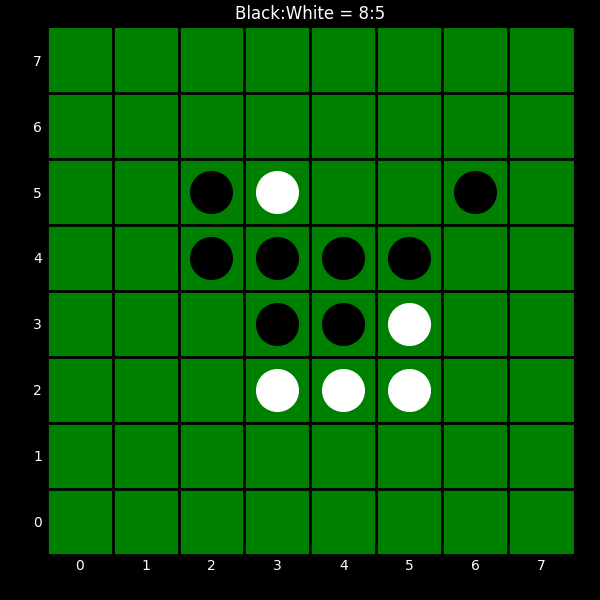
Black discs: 8
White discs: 5